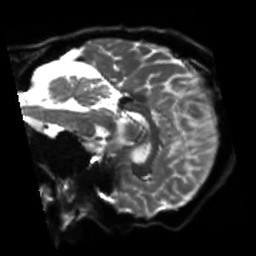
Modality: sbref
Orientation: sagittal
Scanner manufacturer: siemens
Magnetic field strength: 3 T
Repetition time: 4 s
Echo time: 0.0594 s